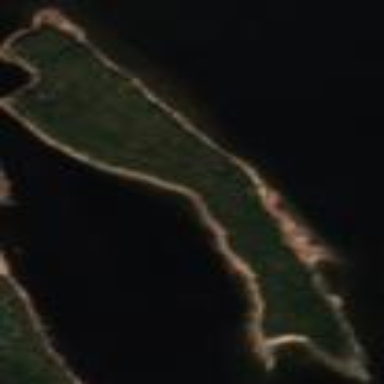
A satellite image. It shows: Islet located along the natural coastline.